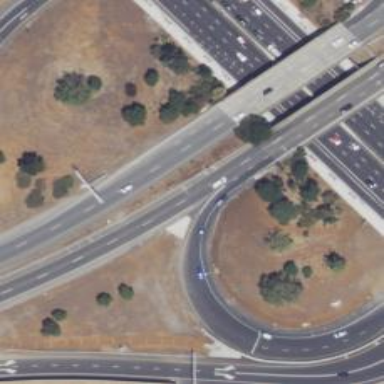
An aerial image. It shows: Asphalt motorway link.